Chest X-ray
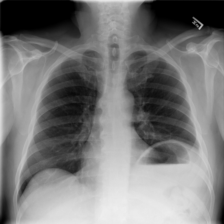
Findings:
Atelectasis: negative
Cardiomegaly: negative
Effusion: negative
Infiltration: negative
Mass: negative
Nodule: negative
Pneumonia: negative
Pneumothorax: negative
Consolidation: negative
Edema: negative
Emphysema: negative
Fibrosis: negative
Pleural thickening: negative
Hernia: negative